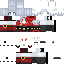
A female skeleton skin with dark skin, wearing brown helmet dressed in a red armor chest and red pants, featuring a closed mouth.